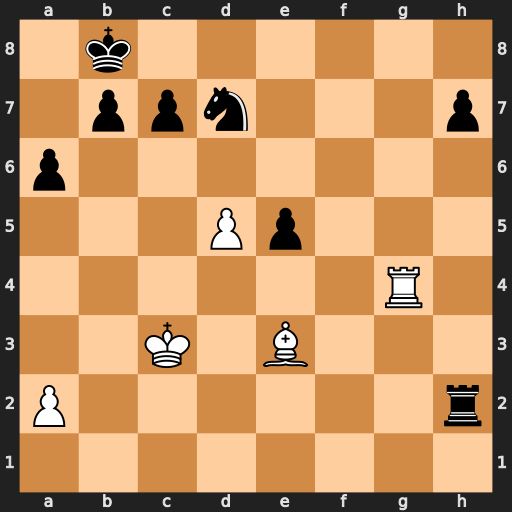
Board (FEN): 1k6/1ppn3p/p7/3Pp3/6R1/2K1B3/P6r/8
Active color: w
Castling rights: -
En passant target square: -
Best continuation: Rg8+ Nf8 Rxf8#